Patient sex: M
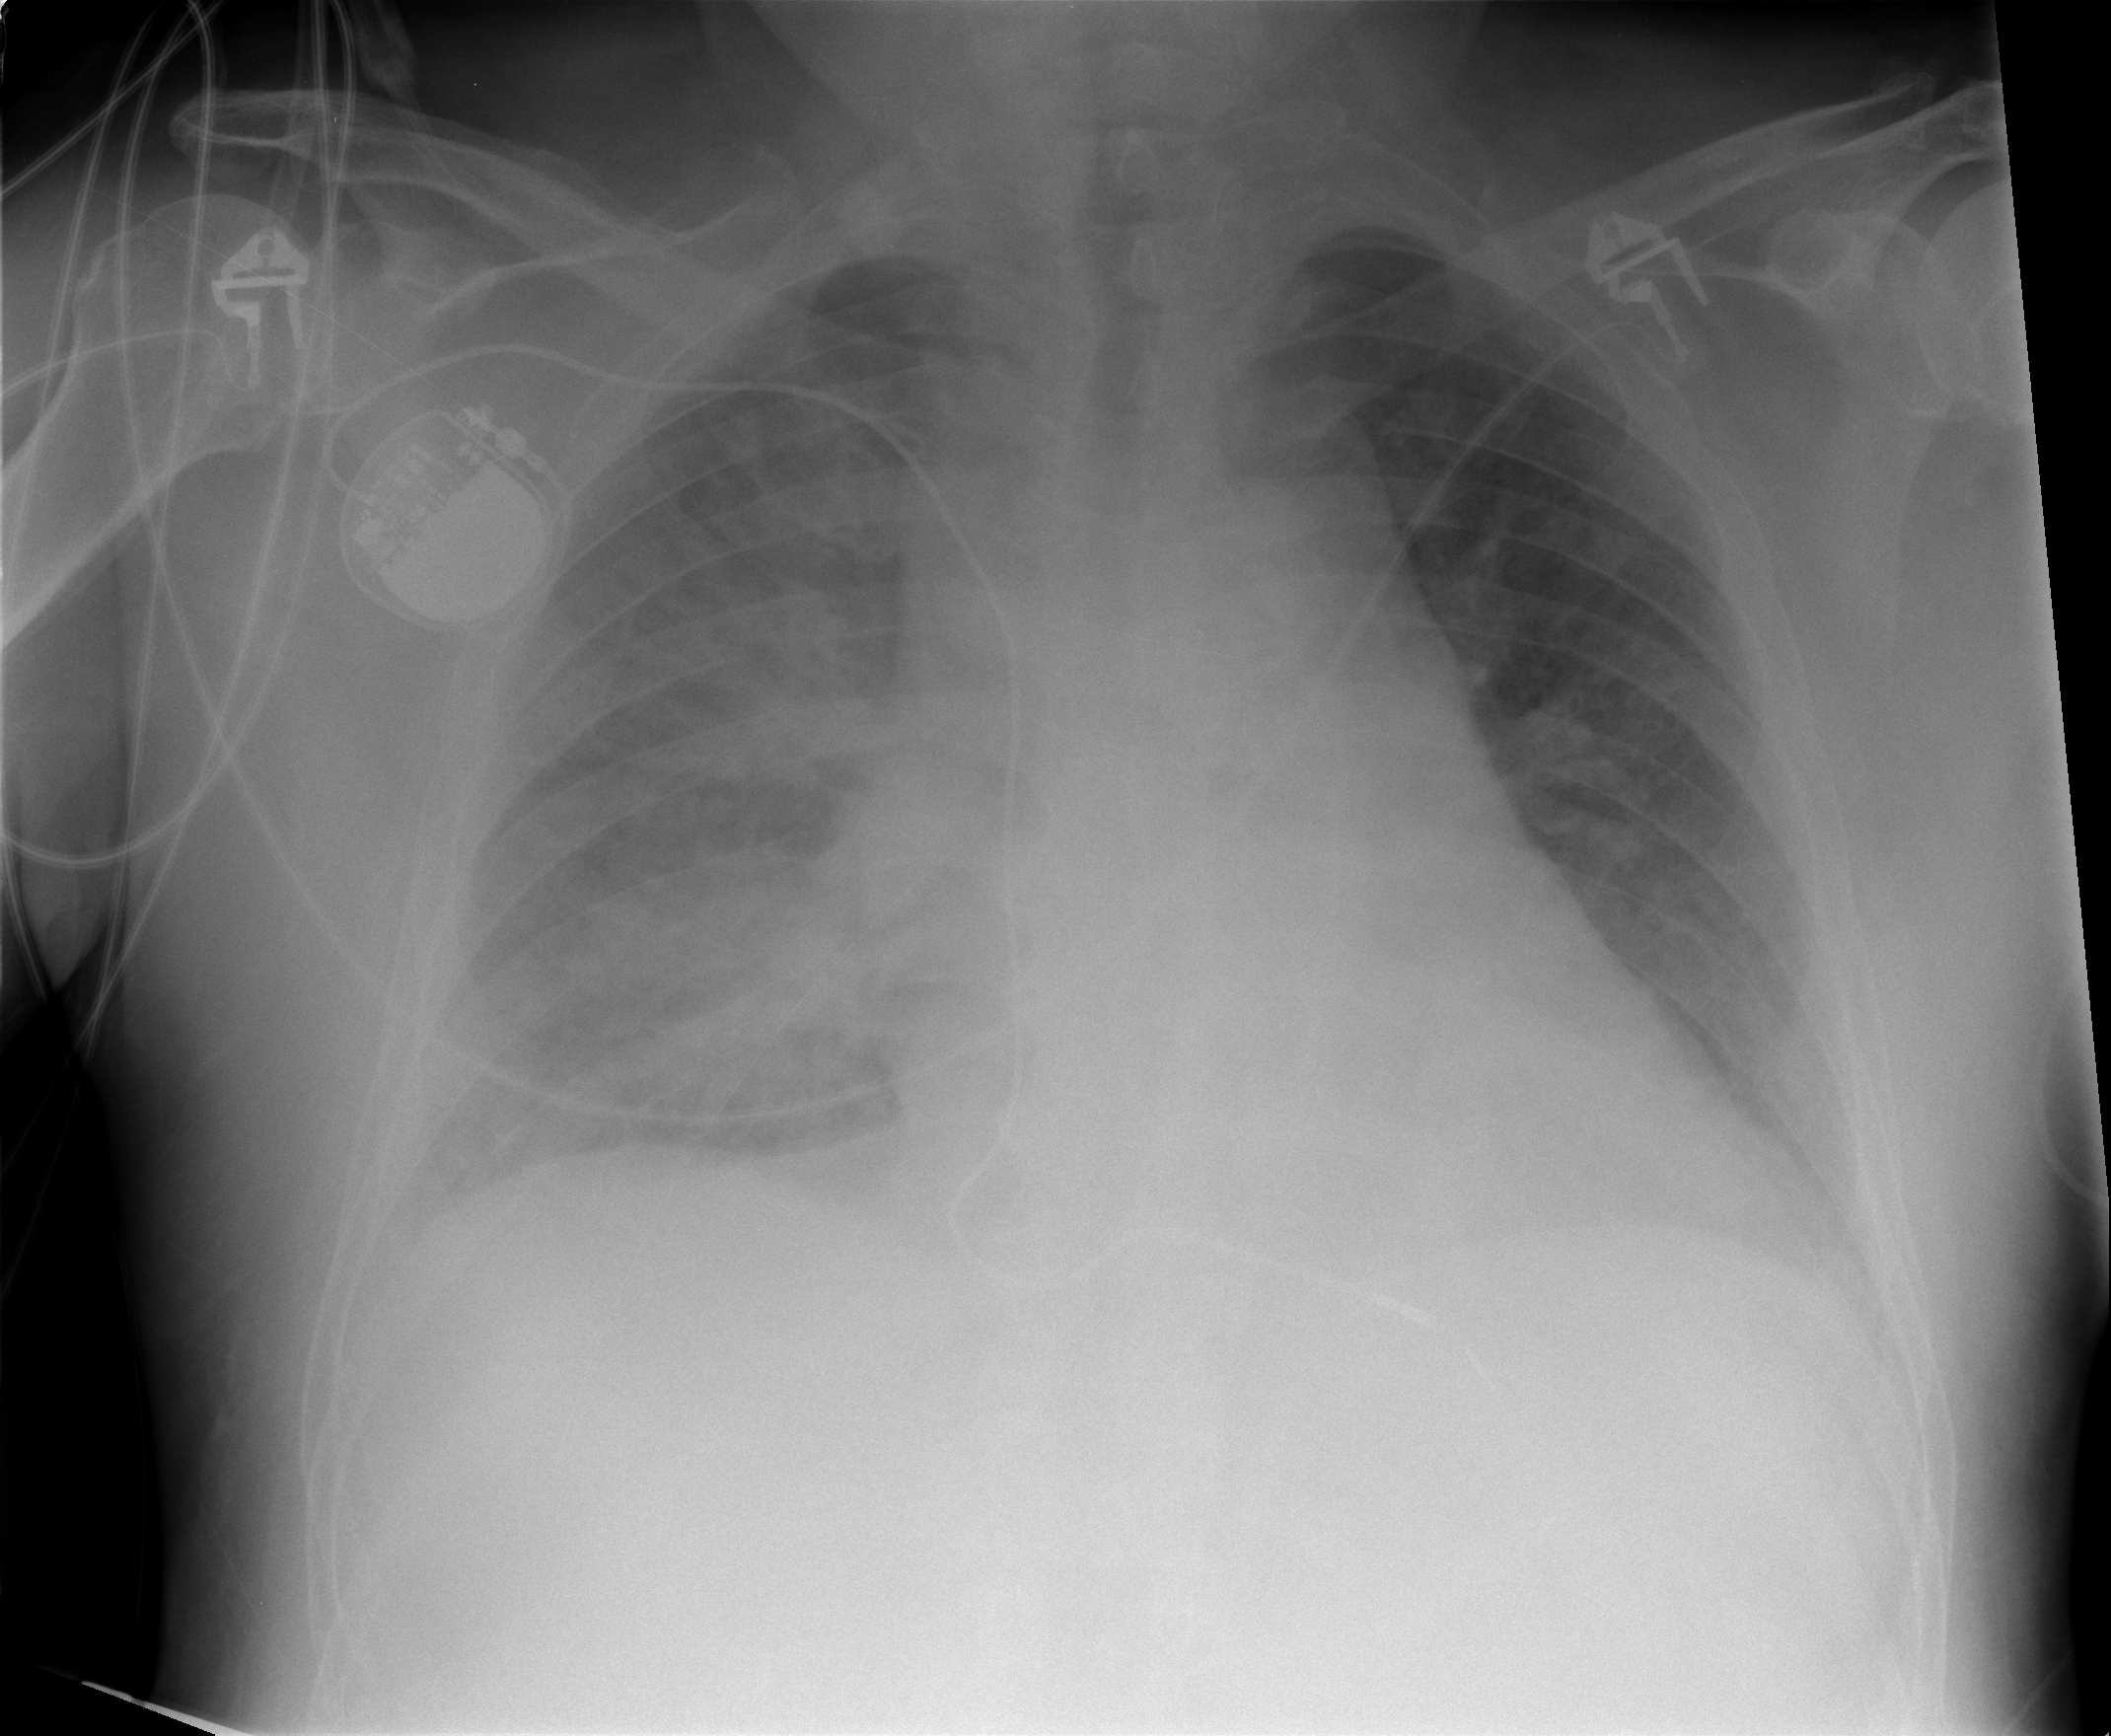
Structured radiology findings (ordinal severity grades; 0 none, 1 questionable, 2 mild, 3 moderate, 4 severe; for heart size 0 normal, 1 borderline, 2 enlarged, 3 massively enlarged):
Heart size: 2
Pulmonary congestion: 3
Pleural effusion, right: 1
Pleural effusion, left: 1
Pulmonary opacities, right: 3
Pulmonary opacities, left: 2
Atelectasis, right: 2
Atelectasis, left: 2